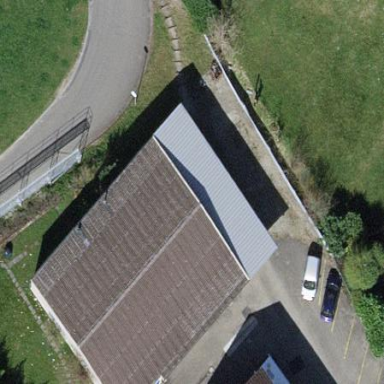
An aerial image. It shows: Industrial building used as car repair shop.